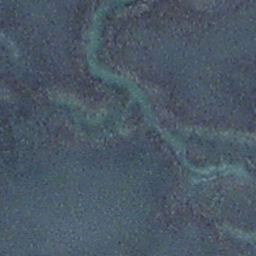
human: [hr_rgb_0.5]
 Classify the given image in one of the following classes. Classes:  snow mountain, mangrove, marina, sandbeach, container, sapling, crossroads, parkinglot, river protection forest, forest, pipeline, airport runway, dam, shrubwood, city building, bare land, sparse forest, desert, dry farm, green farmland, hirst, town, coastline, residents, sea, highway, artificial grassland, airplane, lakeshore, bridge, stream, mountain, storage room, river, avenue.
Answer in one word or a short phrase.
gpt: stream